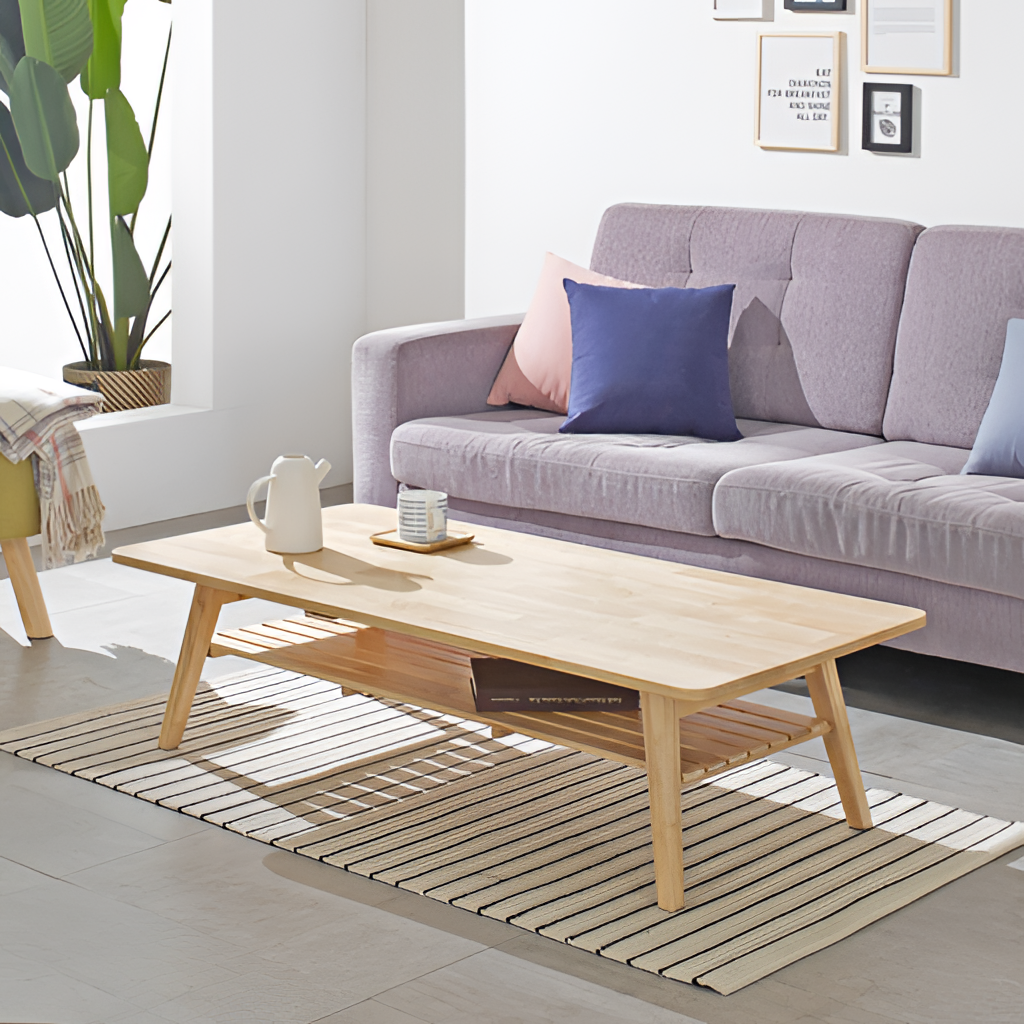
wood coffee table, living room, contemporary, paint wallpaper, with solid pattern, gray tile flooring, with large square pattern